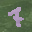
Label: 7